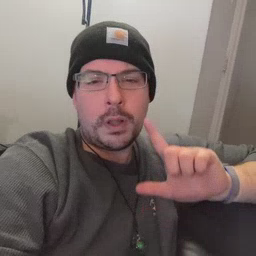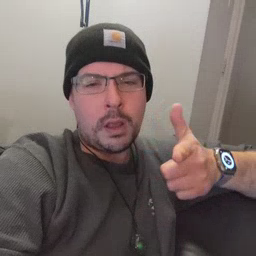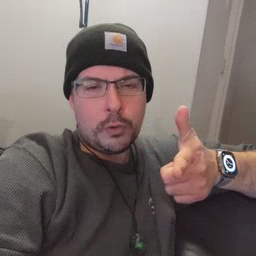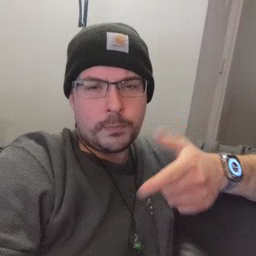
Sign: later